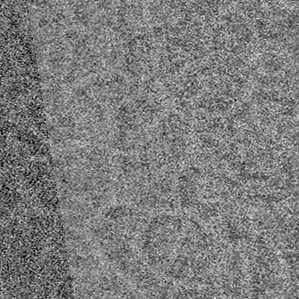
Label: frost